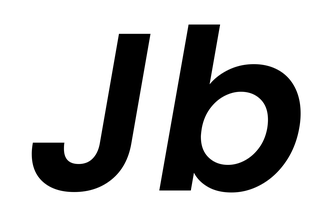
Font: Poppins-SemiBoldItalic